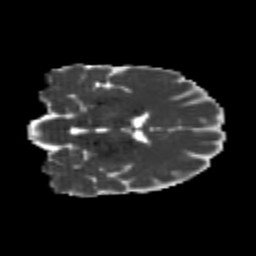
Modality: MD
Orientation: coronal
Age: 25
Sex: female
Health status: healthy
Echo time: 0.074 s